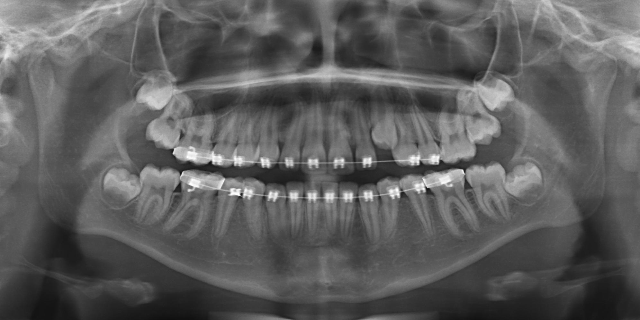
adult